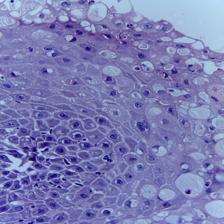
Diagnosis: Normal